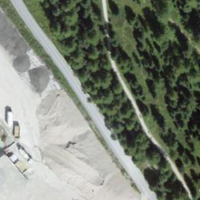
EUNIS habitat code: 56
Species observed at this site:
Vaccinium myrtillus
Vaccinium vitis-idaea
Achillea distans